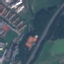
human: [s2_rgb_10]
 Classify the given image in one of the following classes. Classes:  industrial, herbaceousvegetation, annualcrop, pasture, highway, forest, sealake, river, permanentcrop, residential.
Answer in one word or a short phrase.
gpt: Highway